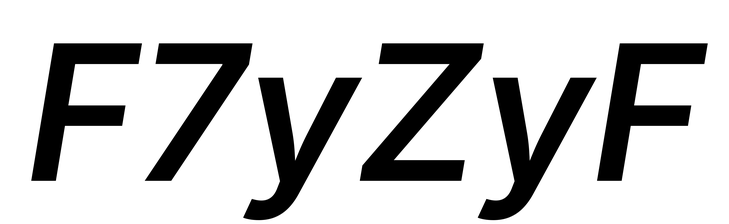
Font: Inter-Italic_SemiBold_Italic